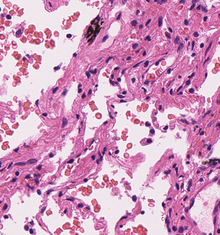
Tumor epithelial tissue: no
Tumor-associated stroma tissue: no
Normal tissue: yes